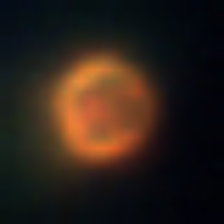
Taxon: NanoPlankton
Group: Other